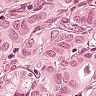
Metastatic tissue present: yes